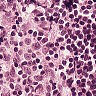
Metastatic tissue present: no